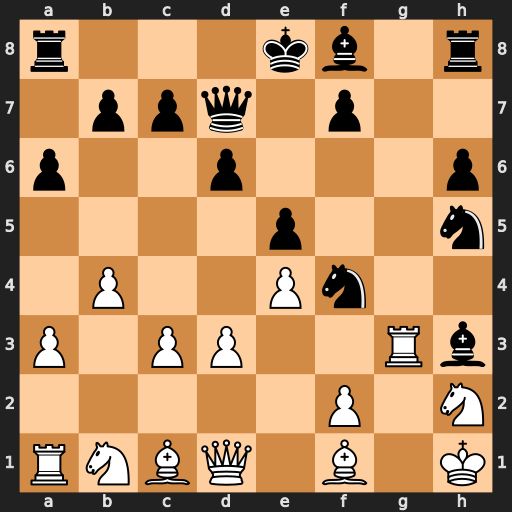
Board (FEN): r3kb1r/1ppq1p2/p2p3p/4p2n/1P2Pn2/P1PP2Rb/5P1N/RNBQ1B1K
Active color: w
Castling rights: kq
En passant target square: -
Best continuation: Rxh3 Nxh3 Qxh5